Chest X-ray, PA view. Patient: 69 years old, sex M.
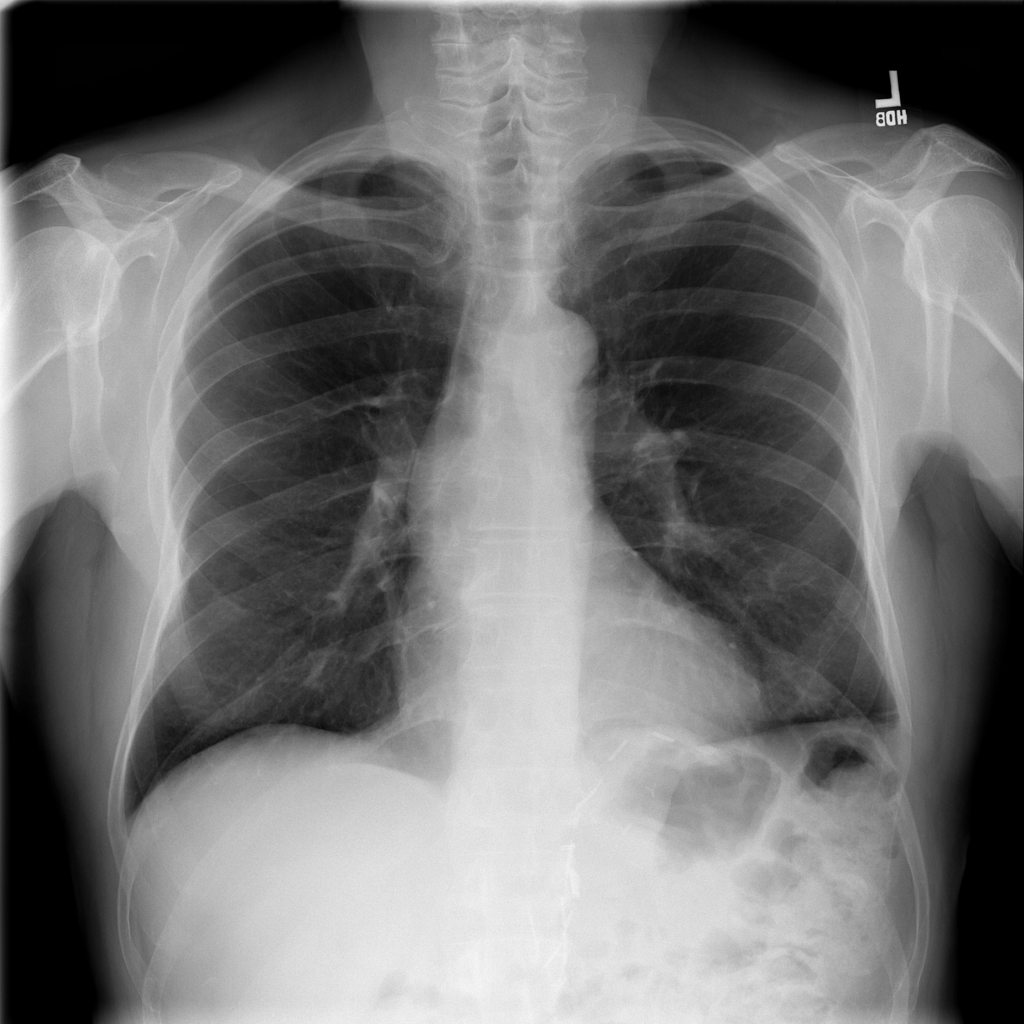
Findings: Fibrosis